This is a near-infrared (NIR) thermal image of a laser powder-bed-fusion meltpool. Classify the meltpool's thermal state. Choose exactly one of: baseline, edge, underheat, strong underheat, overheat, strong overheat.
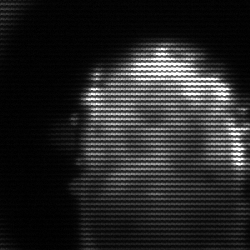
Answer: baseline